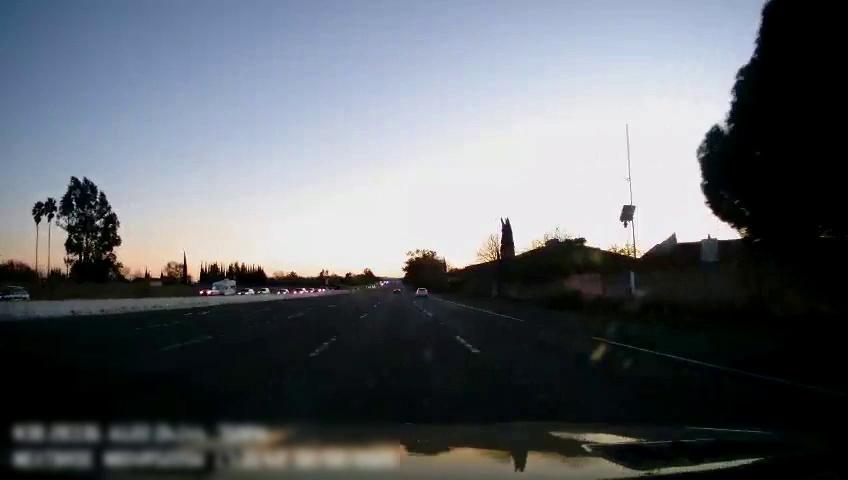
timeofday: Day
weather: Sunny
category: Drivable Space
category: Vehicles | Car
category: Vehicles | Truck
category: Vehicles | SUV
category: Vehicles | SUV
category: Vehicles | SUV
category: Vehicles | Car
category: Vehicles | Car
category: Vehicles | SUV
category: Lanes | Current Lane
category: Lanes | Current Lane
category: Lanes | Alternate Lane
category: Lanes | Alternate Lane
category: Traffic | Signs